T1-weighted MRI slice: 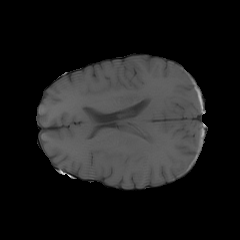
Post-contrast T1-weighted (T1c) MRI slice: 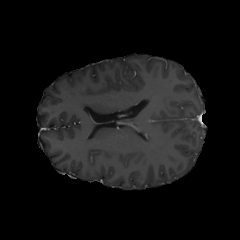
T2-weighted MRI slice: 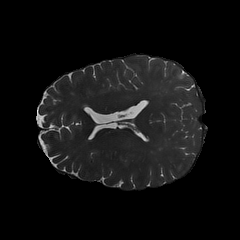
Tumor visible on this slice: no